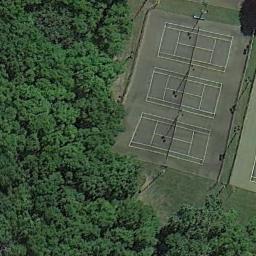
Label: tennis_court